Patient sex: F
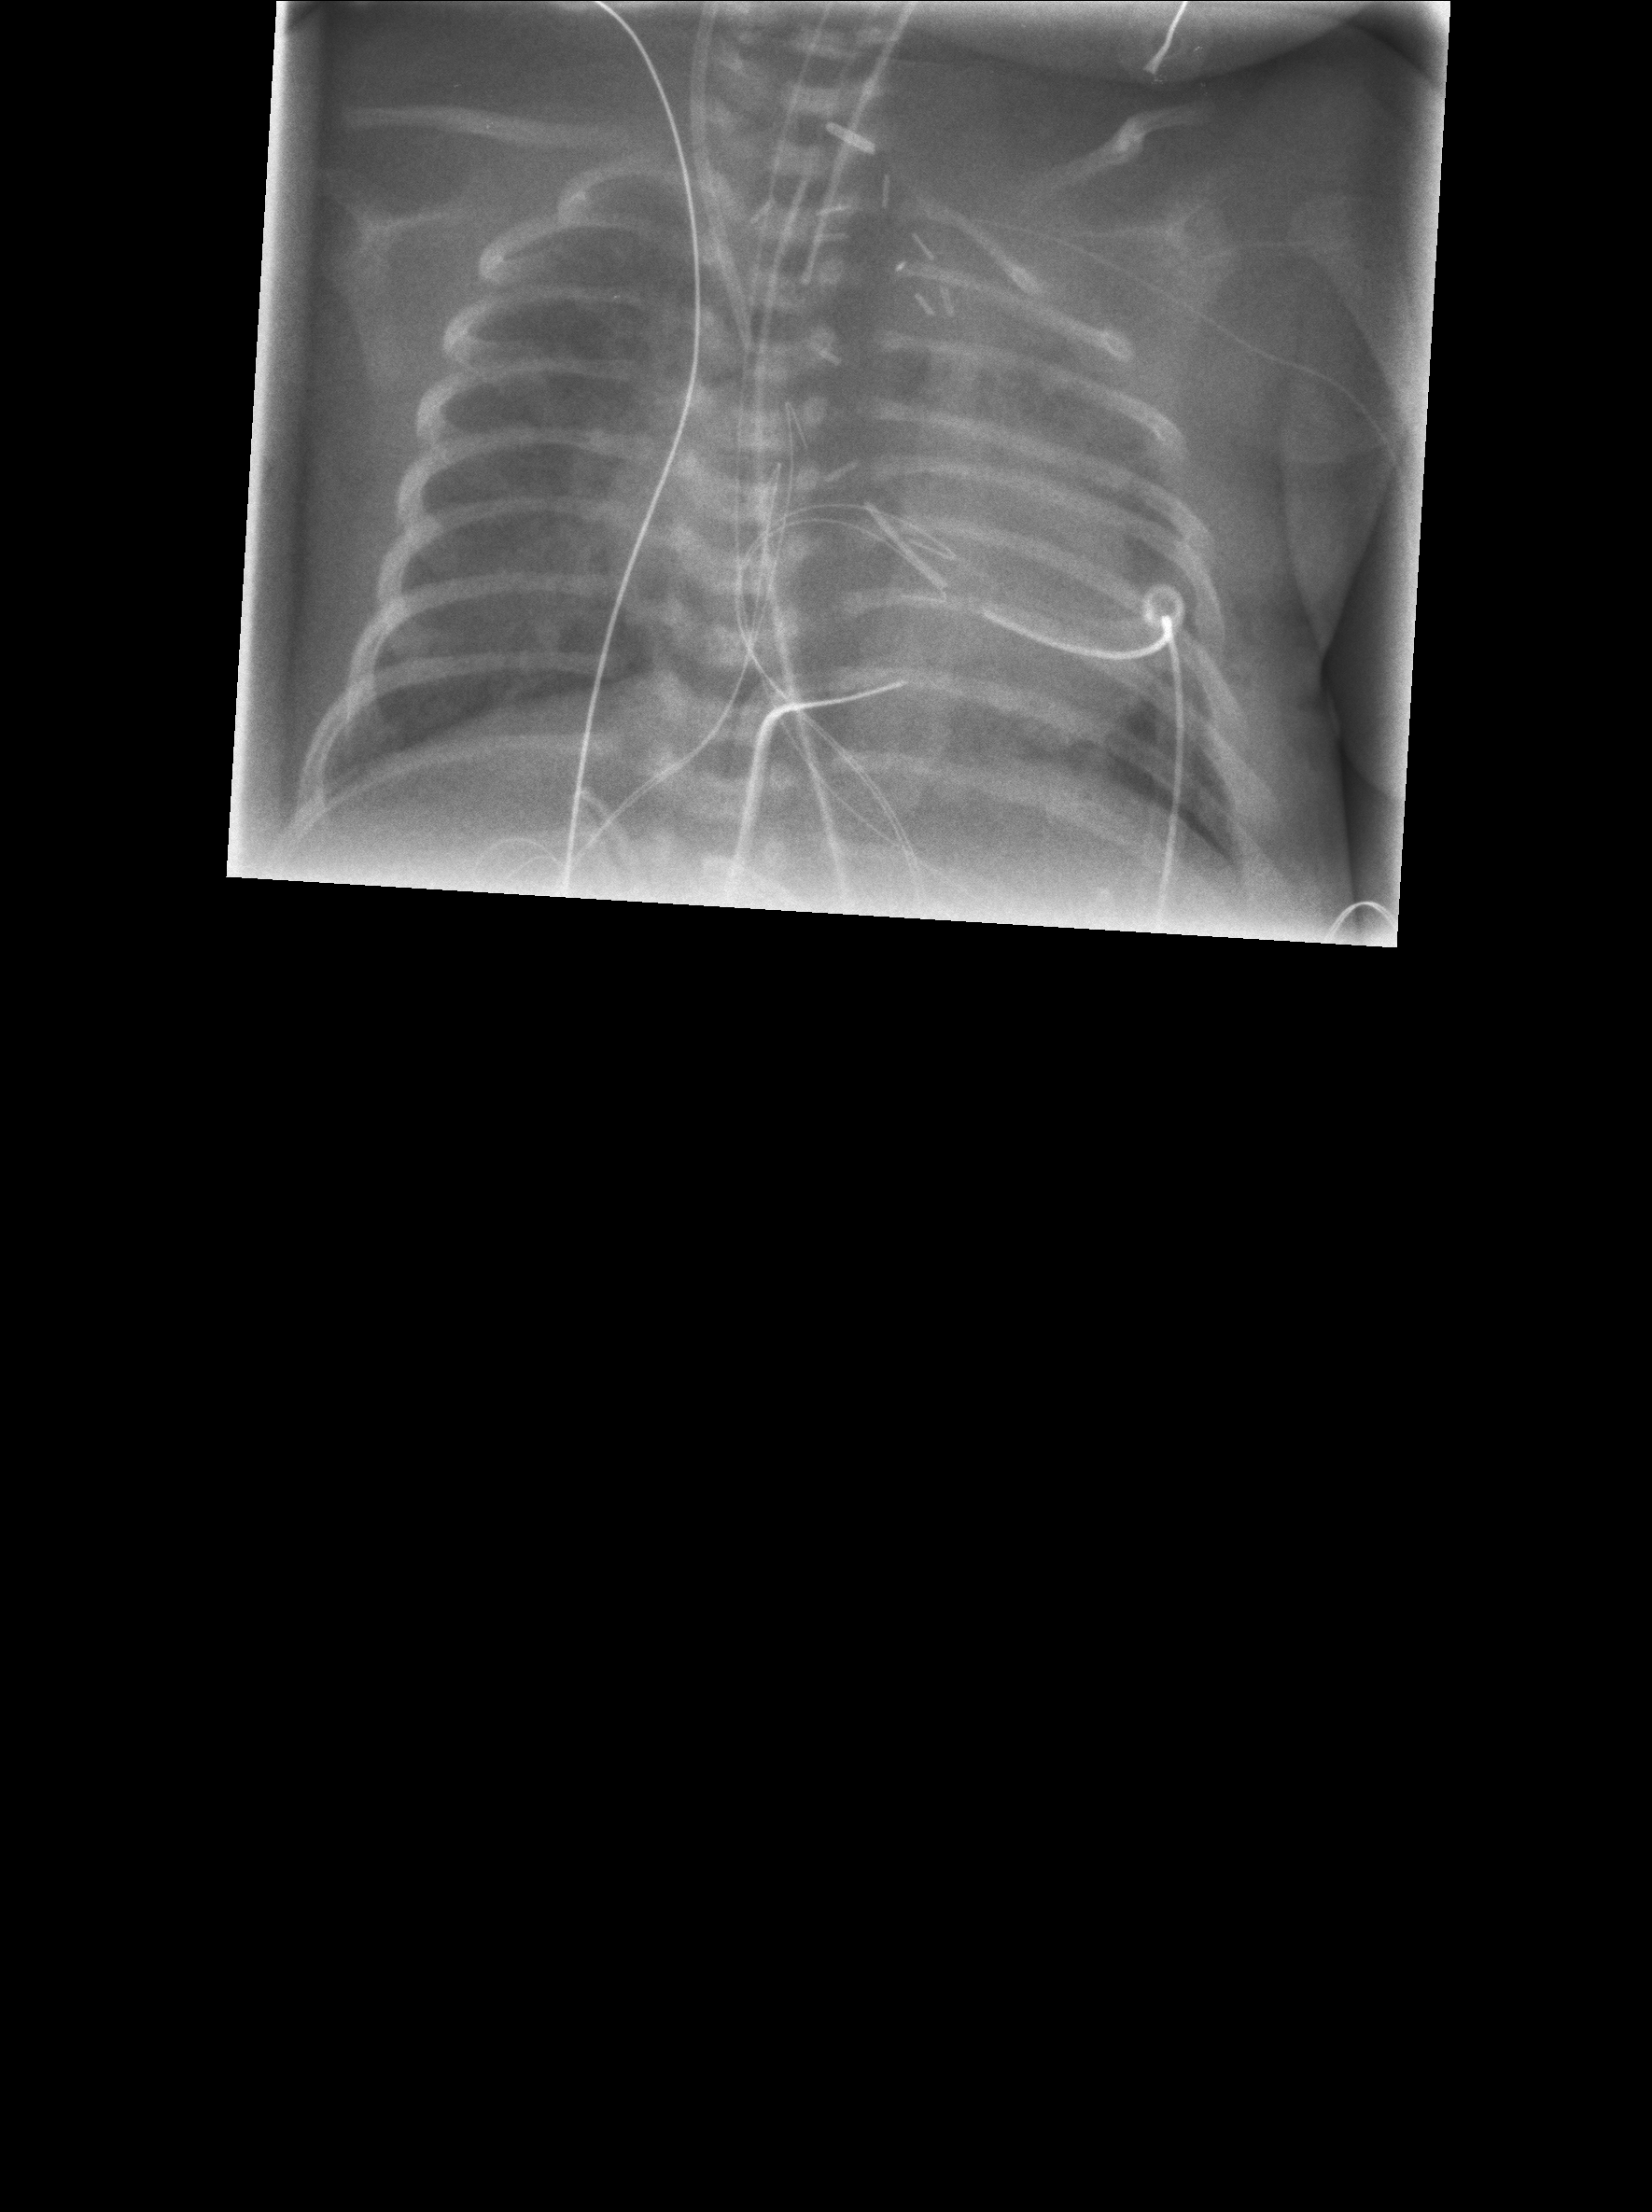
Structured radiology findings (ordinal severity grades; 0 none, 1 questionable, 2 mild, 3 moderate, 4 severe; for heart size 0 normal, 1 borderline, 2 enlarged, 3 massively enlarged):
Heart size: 1
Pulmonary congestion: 2
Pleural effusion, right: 0
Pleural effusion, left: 0
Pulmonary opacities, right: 2
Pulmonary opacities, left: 2
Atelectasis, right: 0
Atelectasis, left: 0